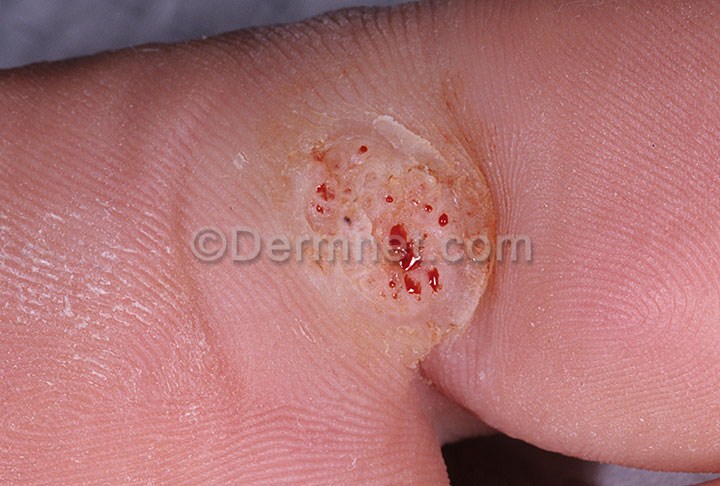
Disease: Warts Molluscum and other Viral Infections